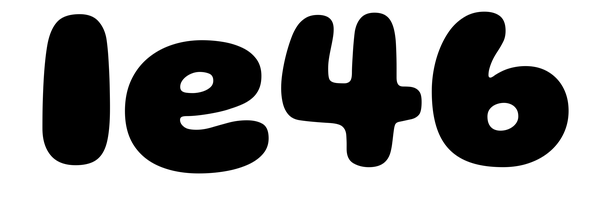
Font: Gluten_ExtraBold